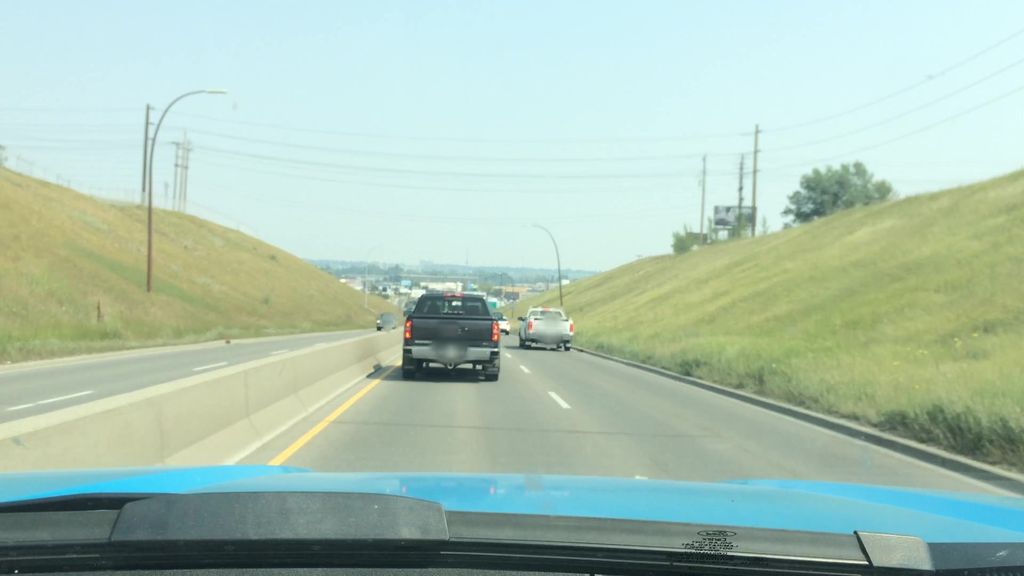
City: calgary